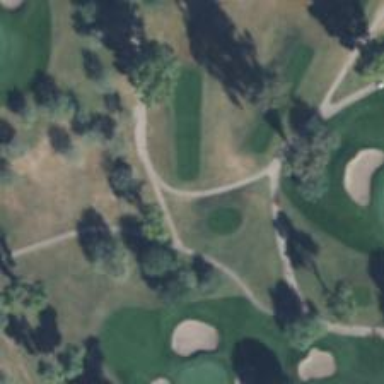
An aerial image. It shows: Pathway for golfing.